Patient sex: M
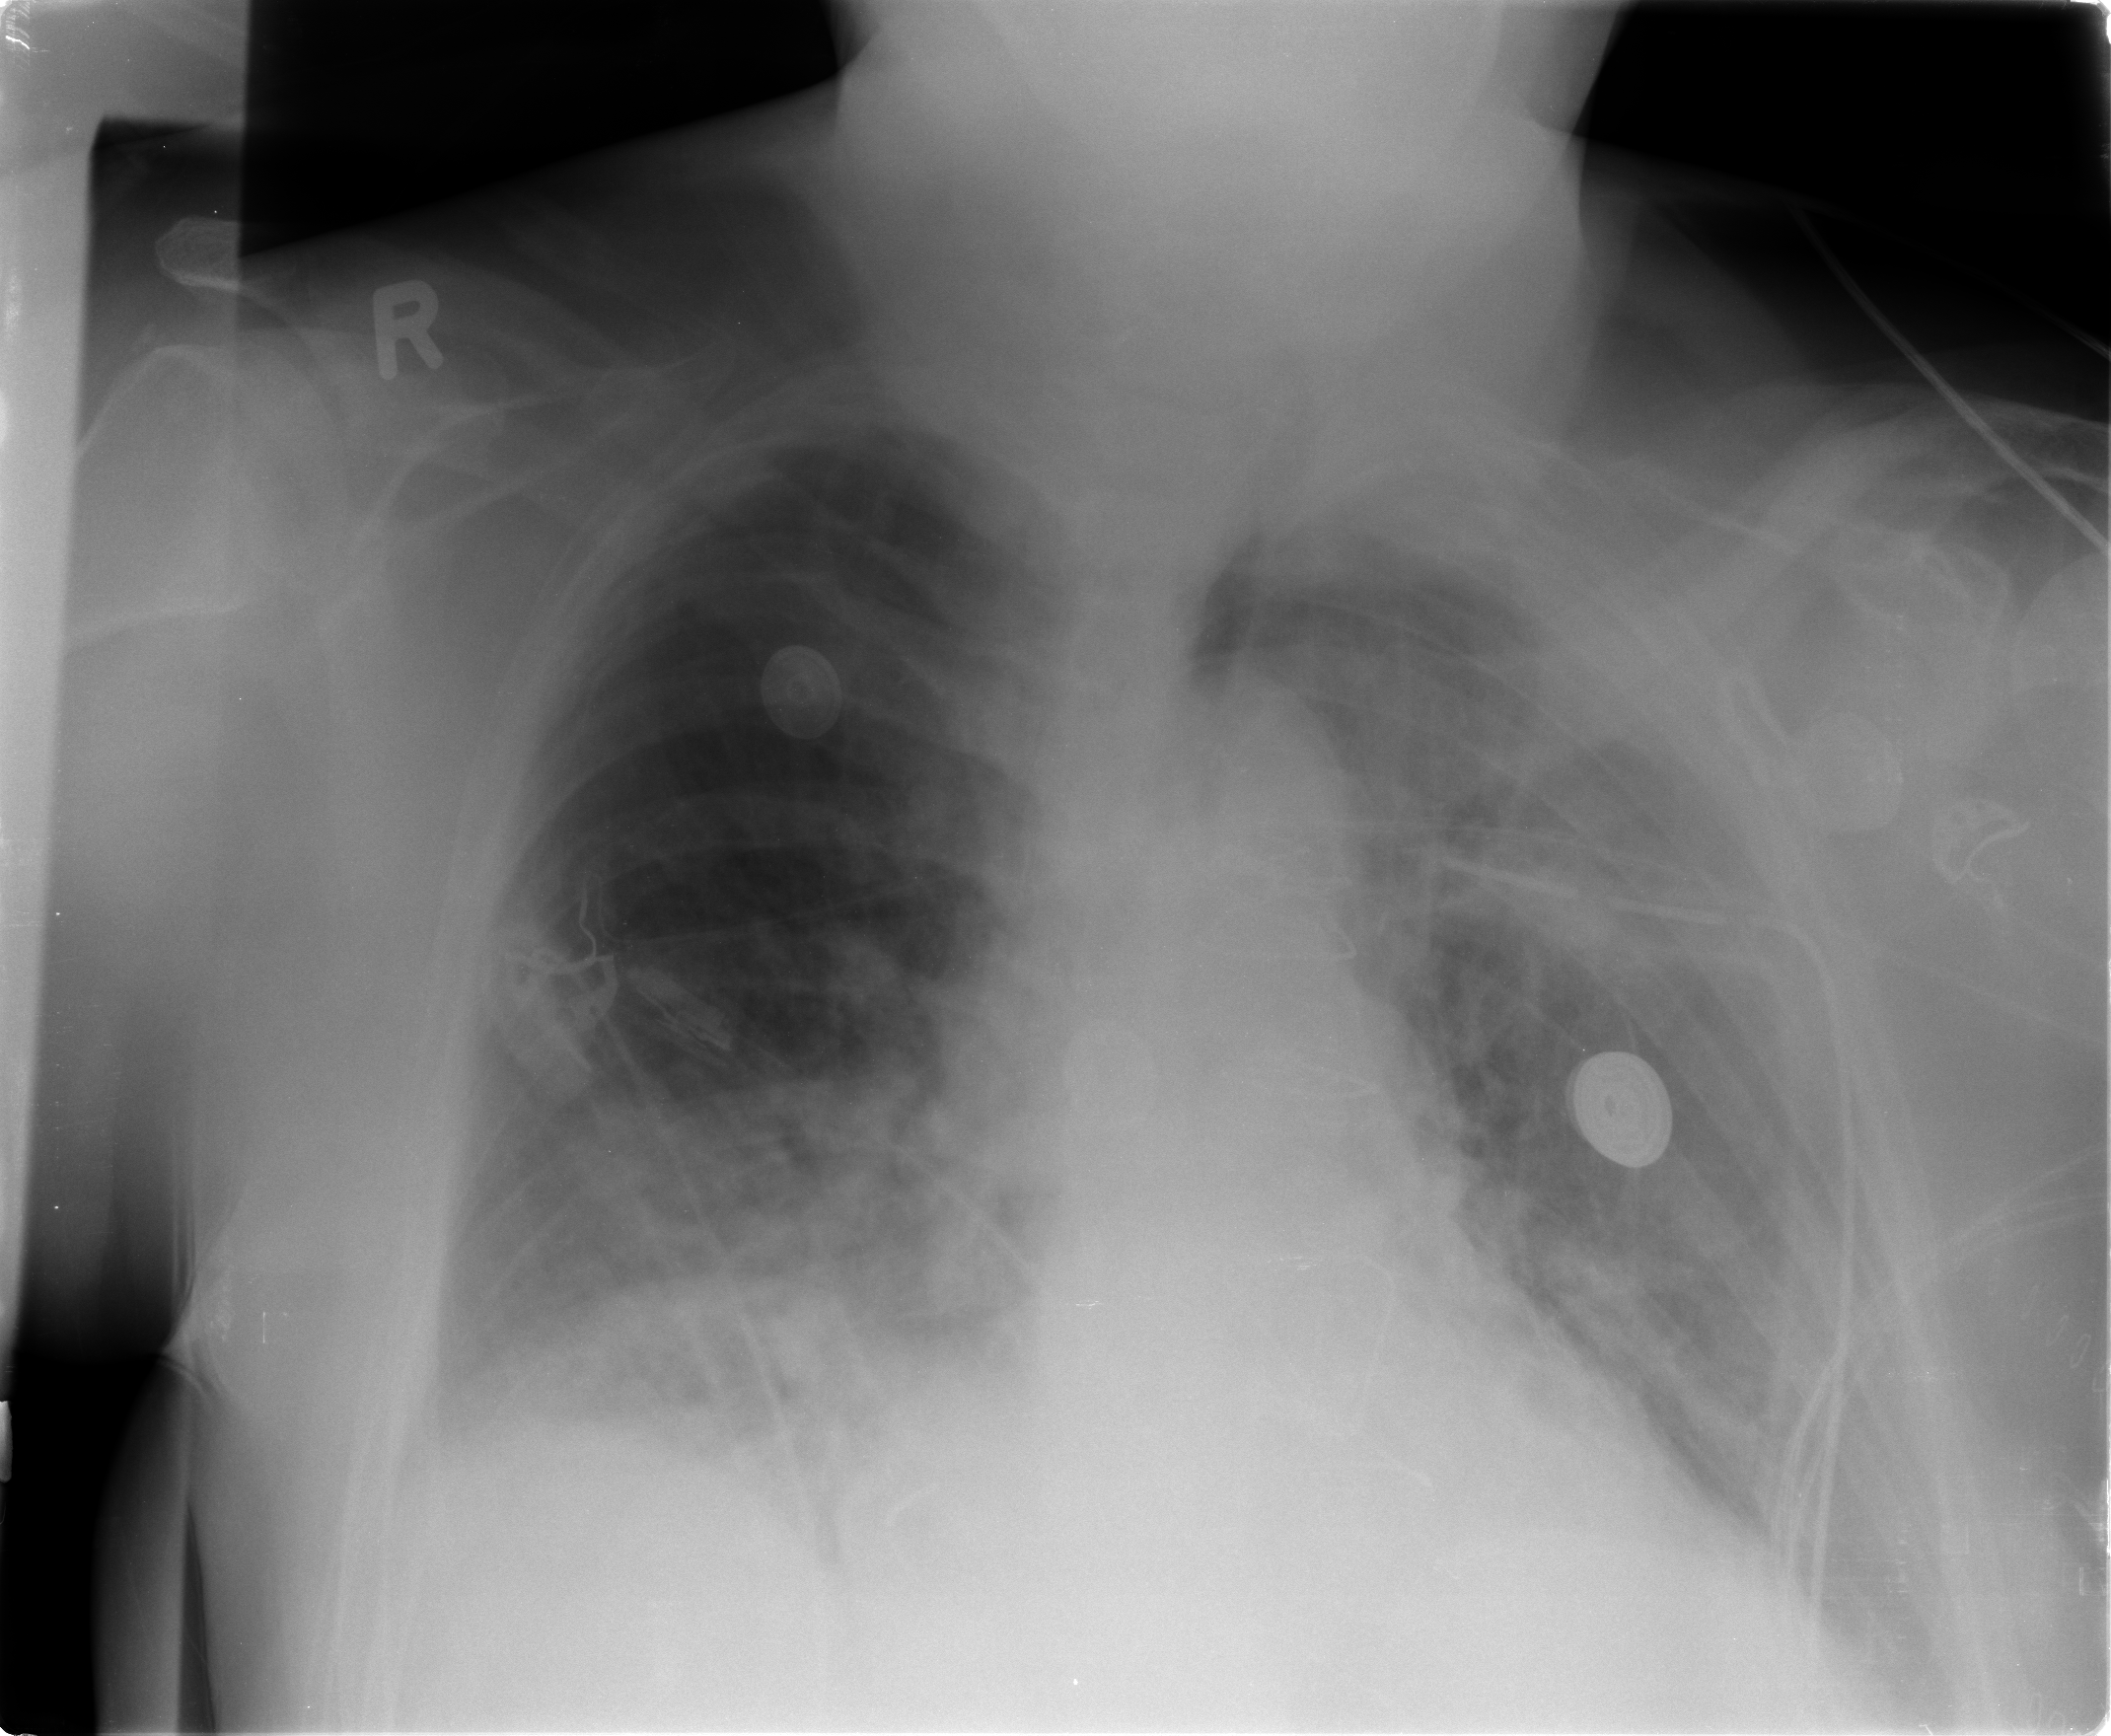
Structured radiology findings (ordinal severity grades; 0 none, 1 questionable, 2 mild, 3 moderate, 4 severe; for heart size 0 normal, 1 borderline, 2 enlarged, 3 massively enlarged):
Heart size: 1
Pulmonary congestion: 3
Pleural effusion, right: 2
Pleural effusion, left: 2
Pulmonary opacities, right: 2
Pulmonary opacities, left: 2
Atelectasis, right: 2
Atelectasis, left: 2